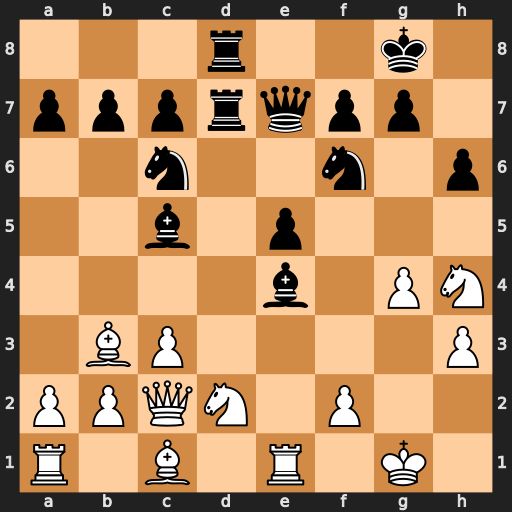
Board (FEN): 3r2k1/ppprqpp1/2n2n1p/2b1p3/4b1PN/1BP4P/PPQN1P2/R1B1R1K1
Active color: w
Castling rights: -
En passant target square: -
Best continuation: Nxe4 Nxe4 Nf5